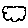
Label: cloud